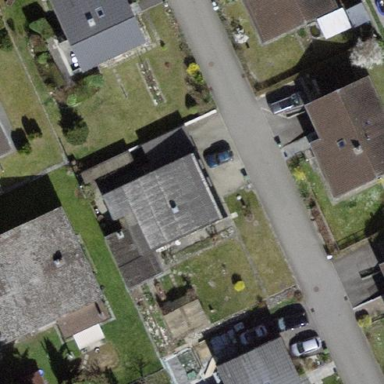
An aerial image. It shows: Building with tiled roof.